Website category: sports
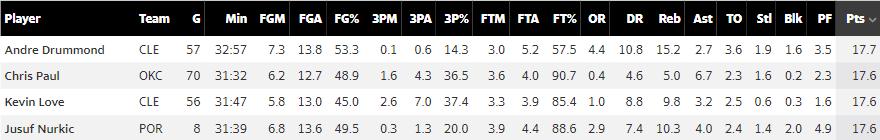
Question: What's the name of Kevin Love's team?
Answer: CLE

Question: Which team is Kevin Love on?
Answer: CLE

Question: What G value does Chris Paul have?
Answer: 70

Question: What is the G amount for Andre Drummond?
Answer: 57

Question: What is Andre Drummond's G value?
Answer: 57

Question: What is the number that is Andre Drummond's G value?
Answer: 57

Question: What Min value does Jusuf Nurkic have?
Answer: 31:39

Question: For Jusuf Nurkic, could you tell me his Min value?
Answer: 31:39

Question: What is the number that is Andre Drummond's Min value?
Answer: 32:57

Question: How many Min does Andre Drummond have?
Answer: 32:57

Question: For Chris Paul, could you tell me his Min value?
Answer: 31:32

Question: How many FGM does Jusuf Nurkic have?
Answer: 6.8

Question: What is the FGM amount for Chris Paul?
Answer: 6.2

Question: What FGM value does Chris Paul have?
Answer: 6.2

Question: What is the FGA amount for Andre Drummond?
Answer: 13.8

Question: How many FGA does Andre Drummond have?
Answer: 13.8

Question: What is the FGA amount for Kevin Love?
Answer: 13.0

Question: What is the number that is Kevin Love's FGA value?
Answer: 13.0

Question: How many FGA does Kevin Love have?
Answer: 13.0

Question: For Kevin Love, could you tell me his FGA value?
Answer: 13.0

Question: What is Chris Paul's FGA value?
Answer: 12.7

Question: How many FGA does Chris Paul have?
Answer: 12.7

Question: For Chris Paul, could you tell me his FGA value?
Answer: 12.7

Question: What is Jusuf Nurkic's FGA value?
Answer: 13.6

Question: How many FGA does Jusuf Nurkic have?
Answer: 13.6

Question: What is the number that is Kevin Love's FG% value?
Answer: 45.0

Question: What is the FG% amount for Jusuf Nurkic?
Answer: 49.5

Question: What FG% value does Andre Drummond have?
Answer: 53.3

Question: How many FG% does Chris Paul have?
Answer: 48.9

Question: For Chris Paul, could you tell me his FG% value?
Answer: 48.9

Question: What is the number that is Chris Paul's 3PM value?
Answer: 1.6

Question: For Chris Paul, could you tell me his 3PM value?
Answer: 1.6

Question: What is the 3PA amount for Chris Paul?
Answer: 4.3

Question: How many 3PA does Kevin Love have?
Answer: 7.0

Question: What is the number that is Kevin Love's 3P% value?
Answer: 37.4

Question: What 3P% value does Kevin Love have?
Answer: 37.4

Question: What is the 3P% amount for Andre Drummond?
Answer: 14.3

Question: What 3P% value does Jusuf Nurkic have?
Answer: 20.0

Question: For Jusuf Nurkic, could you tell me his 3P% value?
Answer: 20.0

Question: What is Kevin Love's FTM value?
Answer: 3.3

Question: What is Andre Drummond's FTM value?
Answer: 3.0

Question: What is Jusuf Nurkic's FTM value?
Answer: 3.9

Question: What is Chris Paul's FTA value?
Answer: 4.0

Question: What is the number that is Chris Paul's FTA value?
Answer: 4.0

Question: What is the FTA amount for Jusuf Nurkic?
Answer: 4.4

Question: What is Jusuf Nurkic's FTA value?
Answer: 4.4

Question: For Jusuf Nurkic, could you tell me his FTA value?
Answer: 4.4

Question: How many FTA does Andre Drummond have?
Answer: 5.2

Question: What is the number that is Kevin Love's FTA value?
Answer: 3.9

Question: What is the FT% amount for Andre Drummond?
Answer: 57.5

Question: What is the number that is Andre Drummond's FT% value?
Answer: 57.5

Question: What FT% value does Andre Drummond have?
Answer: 57.5

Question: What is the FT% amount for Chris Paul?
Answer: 90.7

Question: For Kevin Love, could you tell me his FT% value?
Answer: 85.4

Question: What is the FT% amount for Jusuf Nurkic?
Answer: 88.6

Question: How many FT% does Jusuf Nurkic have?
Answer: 88.6

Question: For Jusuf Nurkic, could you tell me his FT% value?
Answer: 88.6

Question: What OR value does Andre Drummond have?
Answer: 4.4

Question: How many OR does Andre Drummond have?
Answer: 4.4

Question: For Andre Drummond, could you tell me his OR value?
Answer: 4.4

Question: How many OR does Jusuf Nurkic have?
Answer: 2.9

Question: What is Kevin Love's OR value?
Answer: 1.0

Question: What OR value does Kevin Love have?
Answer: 1.0

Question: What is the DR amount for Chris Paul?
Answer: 4.6